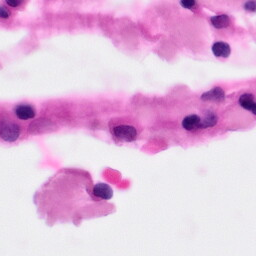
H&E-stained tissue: Pancreatic